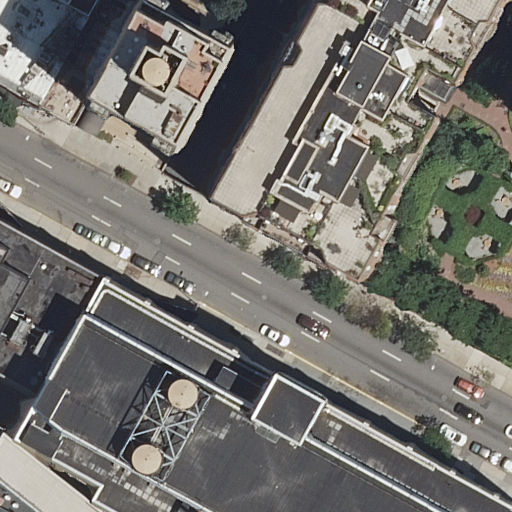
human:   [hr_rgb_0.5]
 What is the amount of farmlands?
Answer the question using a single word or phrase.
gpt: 0

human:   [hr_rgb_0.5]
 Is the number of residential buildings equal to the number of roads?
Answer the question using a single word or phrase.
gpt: no

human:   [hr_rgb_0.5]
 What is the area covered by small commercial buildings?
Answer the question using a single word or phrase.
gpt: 0m2

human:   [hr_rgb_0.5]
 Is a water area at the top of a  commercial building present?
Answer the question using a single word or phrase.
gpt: no

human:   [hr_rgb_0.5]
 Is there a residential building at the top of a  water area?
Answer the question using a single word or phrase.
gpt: no

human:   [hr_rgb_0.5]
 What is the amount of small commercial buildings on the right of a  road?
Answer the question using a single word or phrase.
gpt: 0

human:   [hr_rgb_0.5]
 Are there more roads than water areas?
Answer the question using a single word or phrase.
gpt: yes

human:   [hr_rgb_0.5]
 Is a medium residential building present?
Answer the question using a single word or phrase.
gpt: yes

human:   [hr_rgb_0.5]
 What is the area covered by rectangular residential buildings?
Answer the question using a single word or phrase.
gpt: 1575m2

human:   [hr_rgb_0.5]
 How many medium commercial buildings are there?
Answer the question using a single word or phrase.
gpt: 0

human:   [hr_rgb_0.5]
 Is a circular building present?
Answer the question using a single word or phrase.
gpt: no

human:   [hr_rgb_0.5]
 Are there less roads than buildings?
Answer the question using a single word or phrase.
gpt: yes

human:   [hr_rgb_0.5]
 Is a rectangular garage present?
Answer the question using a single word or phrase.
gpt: no

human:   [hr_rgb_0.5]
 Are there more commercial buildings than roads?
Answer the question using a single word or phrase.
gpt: no

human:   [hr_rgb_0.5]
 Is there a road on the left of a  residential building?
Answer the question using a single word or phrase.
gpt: no

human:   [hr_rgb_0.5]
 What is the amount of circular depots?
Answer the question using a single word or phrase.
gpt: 0

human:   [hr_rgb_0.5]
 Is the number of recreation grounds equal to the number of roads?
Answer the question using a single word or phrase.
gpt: no

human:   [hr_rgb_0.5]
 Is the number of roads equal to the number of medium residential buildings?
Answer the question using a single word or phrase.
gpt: no

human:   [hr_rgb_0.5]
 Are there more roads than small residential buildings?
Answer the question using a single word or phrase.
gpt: yes

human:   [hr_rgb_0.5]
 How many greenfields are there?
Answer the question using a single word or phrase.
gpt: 0

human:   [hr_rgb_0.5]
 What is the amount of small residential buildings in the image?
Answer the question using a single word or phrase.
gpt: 2

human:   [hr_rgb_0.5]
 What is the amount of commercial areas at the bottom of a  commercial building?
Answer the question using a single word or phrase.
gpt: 0

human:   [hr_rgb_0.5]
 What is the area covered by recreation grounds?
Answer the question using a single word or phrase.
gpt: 0m2

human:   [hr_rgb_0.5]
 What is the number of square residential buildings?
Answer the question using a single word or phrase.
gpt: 0

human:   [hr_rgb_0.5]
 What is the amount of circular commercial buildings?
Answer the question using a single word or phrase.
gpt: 0

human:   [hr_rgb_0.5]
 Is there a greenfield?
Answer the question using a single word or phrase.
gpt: no

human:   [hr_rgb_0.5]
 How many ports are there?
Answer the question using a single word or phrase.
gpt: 0

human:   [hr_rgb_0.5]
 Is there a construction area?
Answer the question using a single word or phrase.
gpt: no

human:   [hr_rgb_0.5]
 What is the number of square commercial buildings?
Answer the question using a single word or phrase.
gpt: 0

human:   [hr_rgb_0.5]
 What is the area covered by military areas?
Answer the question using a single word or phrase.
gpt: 0m2

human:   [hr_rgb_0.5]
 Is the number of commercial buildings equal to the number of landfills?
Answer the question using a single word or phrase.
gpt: yes

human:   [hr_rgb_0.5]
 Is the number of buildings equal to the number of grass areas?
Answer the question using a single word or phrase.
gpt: no

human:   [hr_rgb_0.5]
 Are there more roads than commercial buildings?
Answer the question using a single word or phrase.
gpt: yes

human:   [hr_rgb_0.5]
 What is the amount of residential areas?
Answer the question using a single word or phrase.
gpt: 0

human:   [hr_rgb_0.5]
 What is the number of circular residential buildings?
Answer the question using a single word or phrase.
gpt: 0

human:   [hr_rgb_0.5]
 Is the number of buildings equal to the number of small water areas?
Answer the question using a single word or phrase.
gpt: no